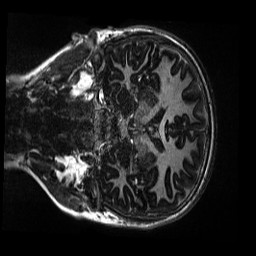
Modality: MP2RAGE
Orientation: coronal
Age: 10
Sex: female
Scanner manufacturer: siemens
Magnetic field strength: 3 T
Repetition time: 4 s
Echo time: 0.00303 s